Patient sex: F
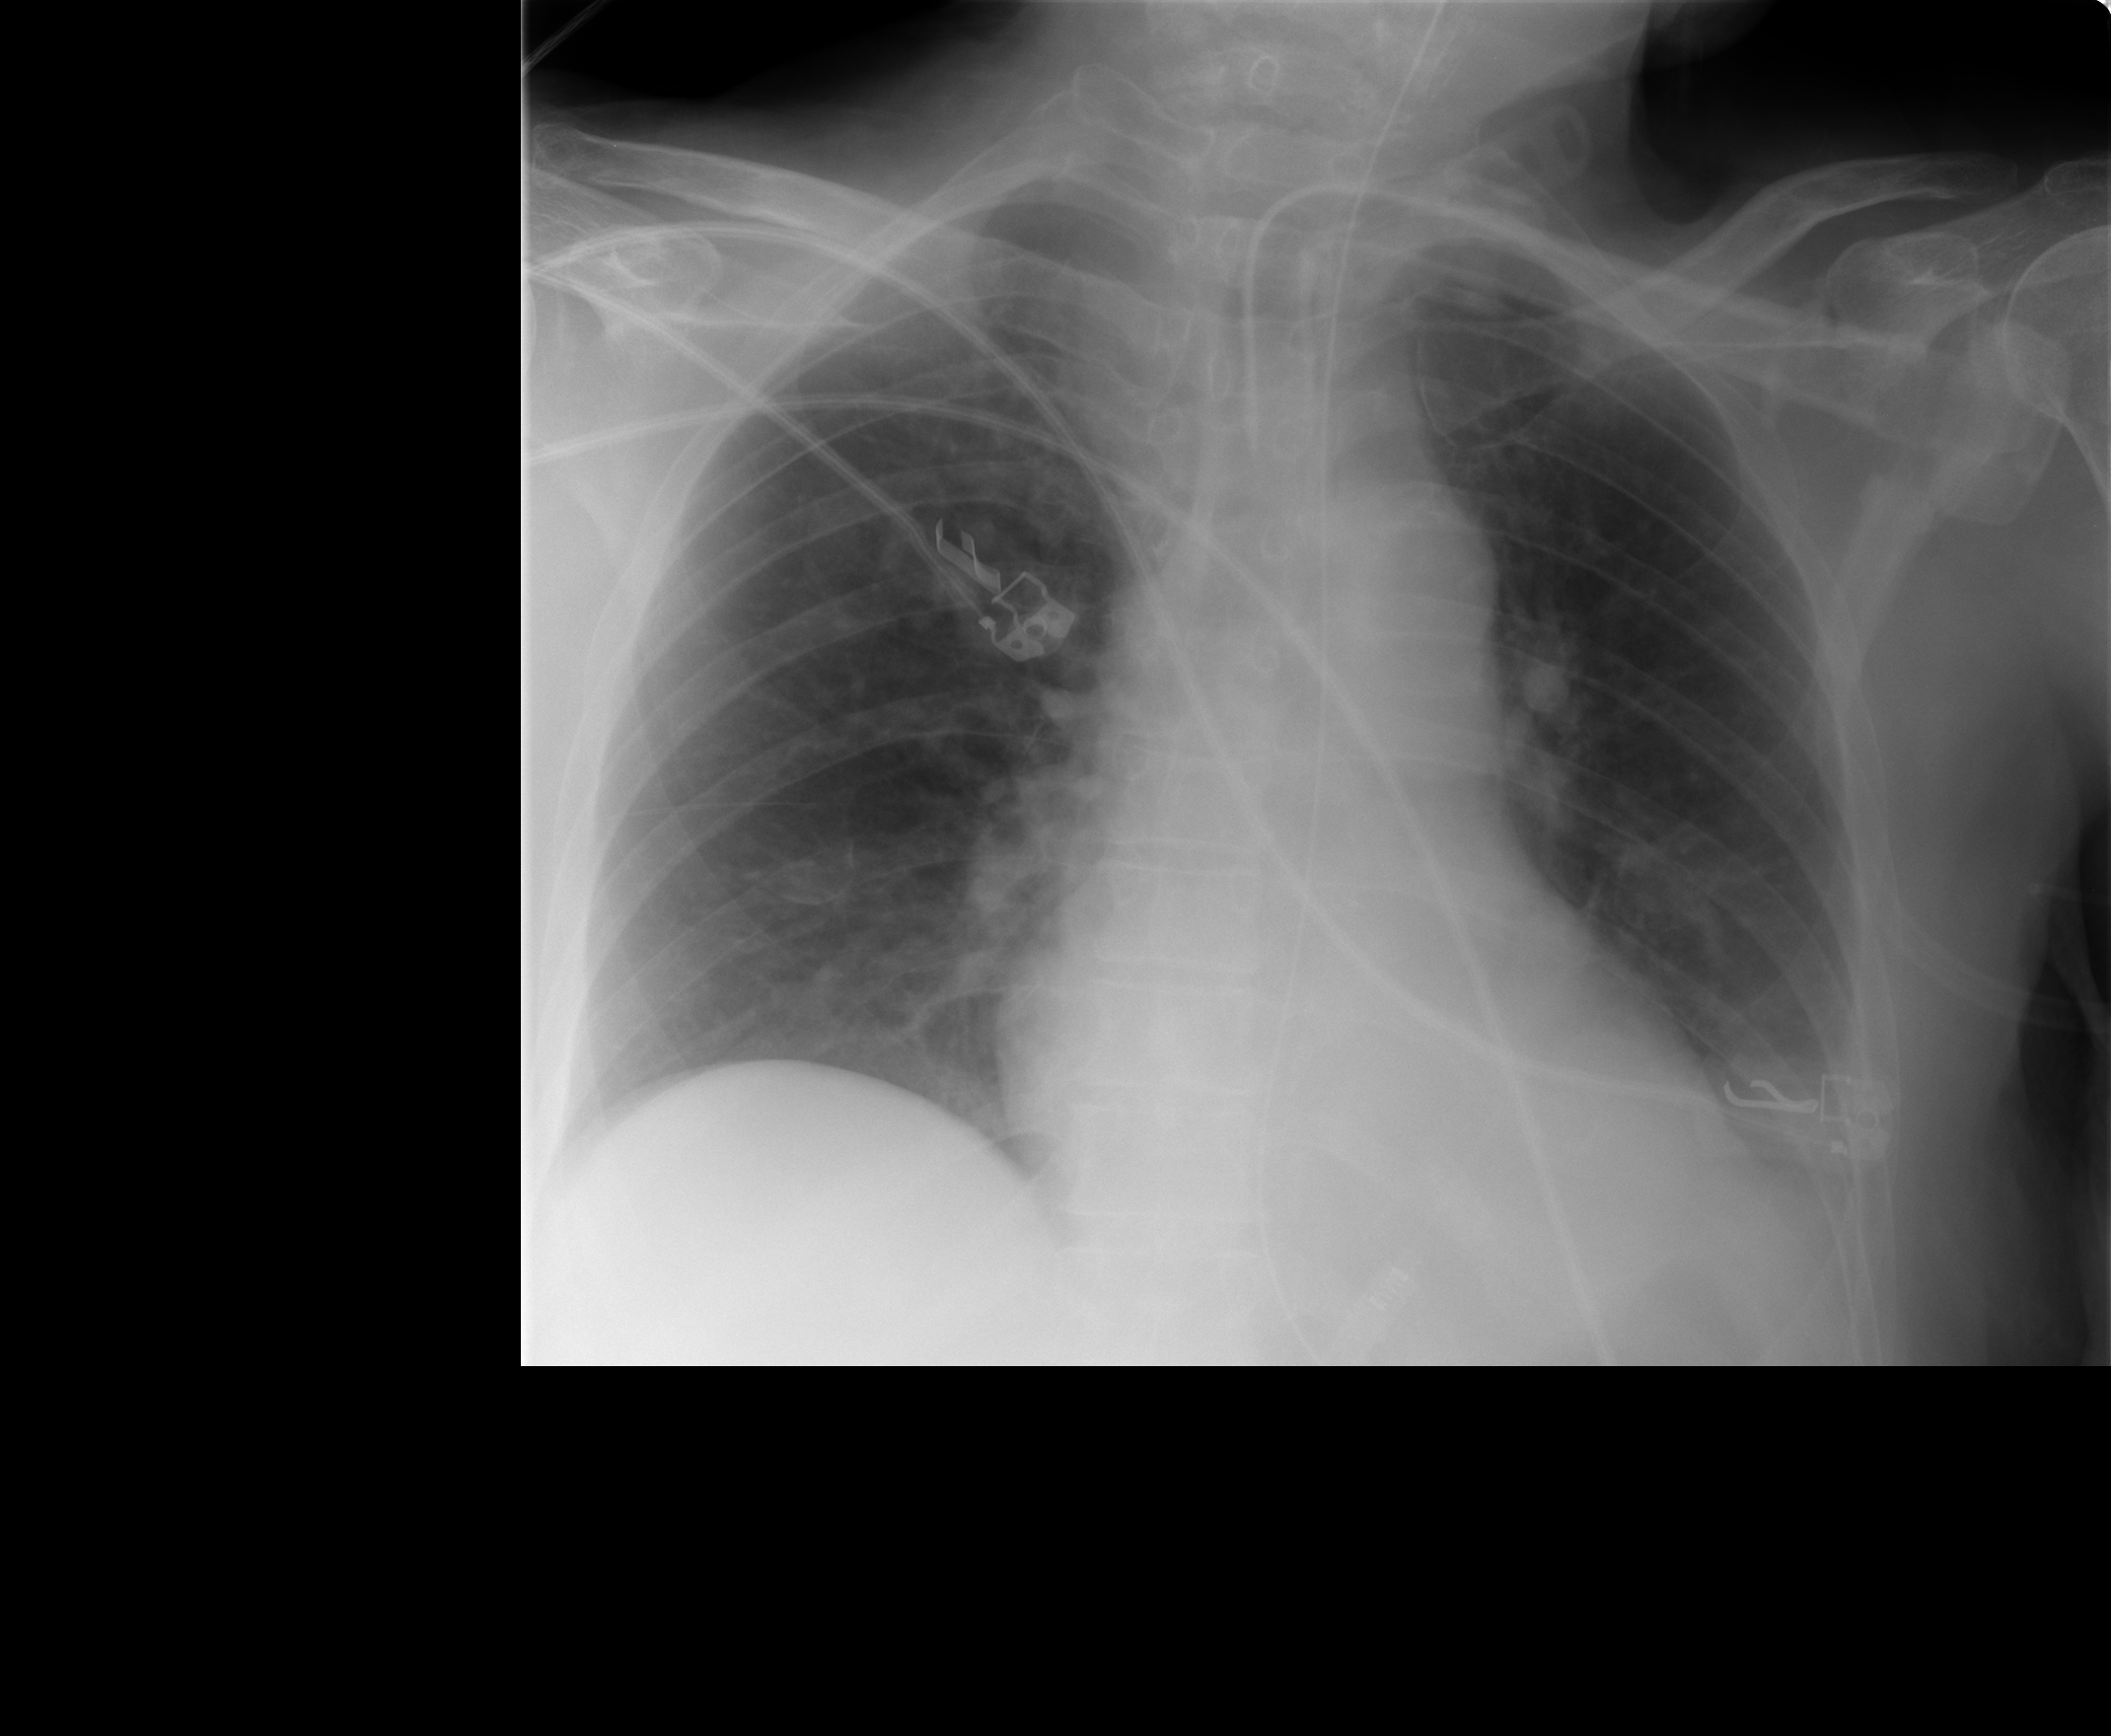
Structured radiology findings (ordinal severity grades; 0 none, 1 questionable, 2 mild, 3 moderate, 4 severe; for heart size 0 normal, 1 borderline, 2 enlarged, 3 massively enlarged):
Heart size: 2
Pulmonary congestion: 0
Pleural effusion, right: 0
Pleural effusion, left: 2
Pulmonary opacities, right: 0
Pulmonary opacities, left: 0
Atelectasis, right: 0
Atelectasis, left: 2